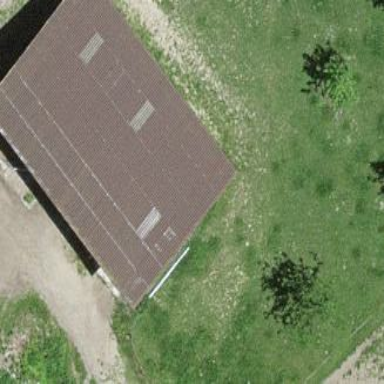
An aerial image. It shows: Shed.